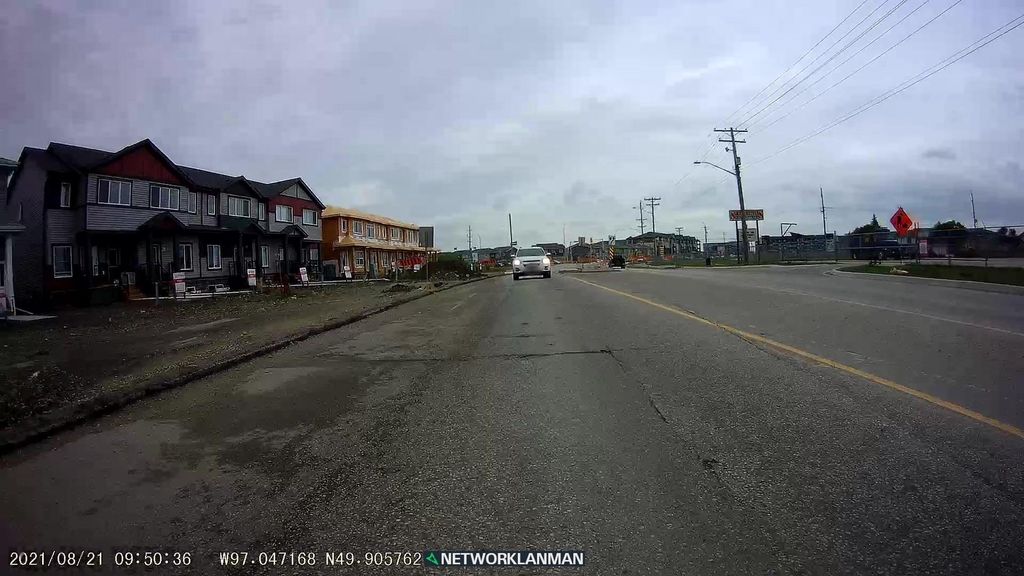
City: winnipeg